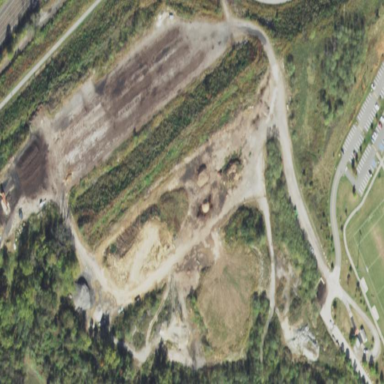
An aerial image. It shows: Recycling center for green waste.